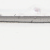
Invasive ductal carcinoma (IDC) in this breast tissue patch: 0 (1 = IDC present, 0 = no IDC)